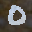
Label: 0